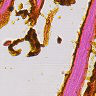
Metastatic tissue present: no